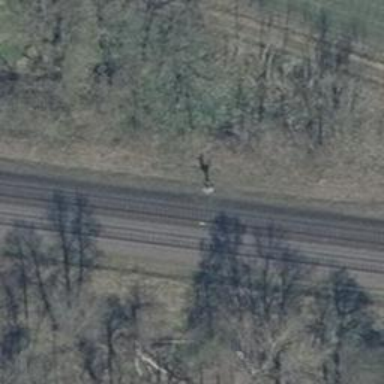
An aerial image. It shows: Railway signal.